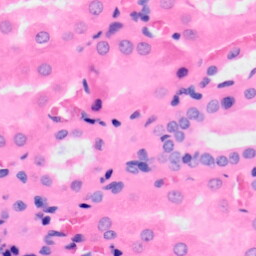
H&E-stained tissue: Kidney